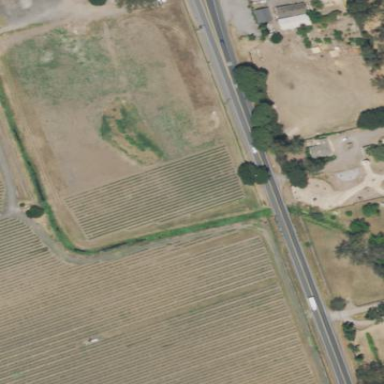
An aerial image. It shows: Vineyard growing grapes.